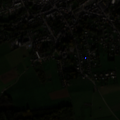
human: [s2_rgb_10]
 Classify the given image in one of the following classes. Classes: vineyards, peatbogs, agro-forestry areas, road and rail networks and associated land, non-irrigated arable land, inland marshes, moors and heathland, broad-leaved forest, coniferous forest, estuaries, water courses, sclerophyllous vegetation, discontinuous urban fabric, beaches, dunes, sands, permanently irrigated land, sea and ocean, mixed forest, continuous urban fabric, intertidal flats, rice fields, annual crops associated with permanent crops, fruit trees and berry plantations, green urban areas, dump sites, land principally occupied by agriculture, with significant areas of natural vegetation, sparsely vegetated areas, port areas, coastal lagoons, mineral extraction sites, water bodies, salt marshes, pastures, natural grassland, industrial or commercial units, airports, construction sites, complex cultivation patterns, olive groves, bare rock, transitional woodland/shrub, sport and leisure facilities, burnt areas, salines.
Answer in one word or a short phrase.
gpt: discontinuous urban fabric, pastures, complex cultivation patterns, broad-leaved forest